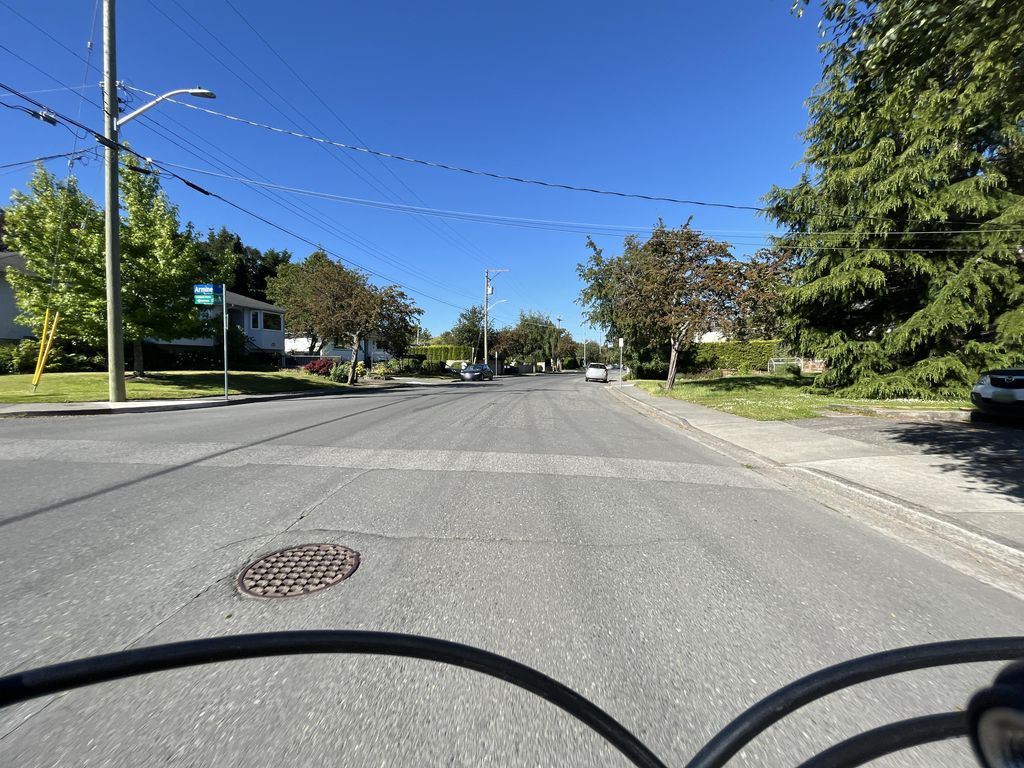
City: victoria